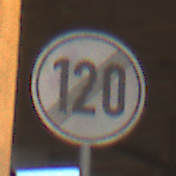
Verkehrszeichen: EndeGeschwindigkeit120
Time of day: SunriseSunset
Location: Roofed (Suburban)
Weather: Clear
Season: NotSpecified
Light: Natural